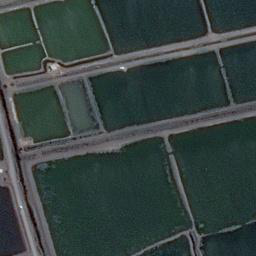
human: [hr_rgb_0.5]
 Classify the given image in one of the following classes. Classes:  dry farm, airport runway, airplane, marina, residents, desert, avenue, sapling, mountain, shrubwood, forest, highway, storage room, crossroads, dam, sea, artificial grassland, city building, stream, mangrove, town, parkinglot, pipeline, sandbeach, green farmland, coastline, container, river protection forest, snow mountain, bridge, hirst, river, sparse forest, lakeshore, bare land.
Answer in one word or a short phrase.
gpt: green farmland